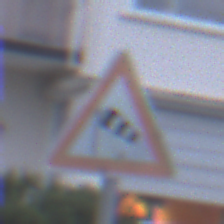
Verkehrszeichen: SeitenwindVonLinks
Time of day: SunriseSunset
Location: Outdoor (Urban)
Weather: PartlyCloudy
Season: NotSpecified
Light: Natural